Question: I have a .dat file with this data format:

and I need to create a list variable for the first column, and another variable for the forth in Python 3.7.
'''
from tkinter import *
from tkinter.ttk import *
from tkinter.filedialog import askopenfile
root = Tk()
root.geometry('200x100')
def open_file():
file = askopenfile(mode ='r', filetypes =[('Measurement Files', '*.dat')])
content = file.read()
cols = [[], [], [], [], []]
for line in content.split('
'): # loop over all data lines
for n, col in enumerate(line.split()): # split each line into five columns and loop over
cols[n].append(float(col)) # convert each data to float and append to corresponding column
print(cols)
btn = Button(root, text ='Open', command = lambda:open_file())
btn.pack(side = TOP, pady = 10)
mainloop()
'''
This is my code, it splitted the columns in different lists but, how can I create a variable for the 1st list, and another one for the fourth one? Once I try:
'''
time=cols[0]
head=cols[3]
'''
It says that 'cols' is not defined
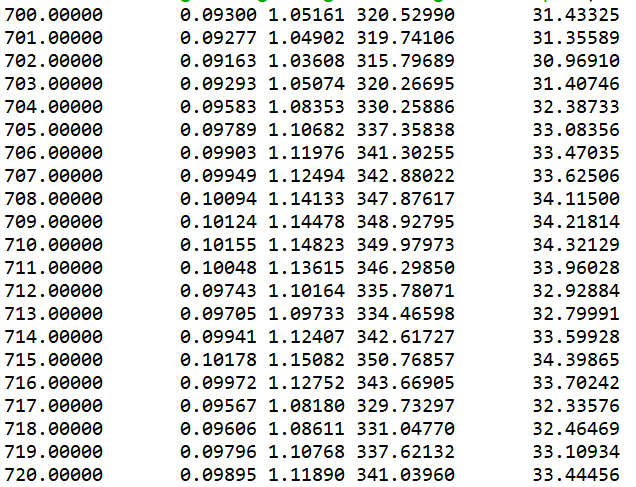
Answer: 'cols' is local variable which exists only inside function and you would have to use 'global cols' in function to assign values to external/global variabl
---
Minimal example with other changes
'''
#from tkinter import * # 'import *' is not preferred
import tkinter as tk
from tkinter.filedialog import askopenfile
# --- functions ---
def open_file():
global time # inform function to assign value to external/global variable
global head # inform function to assign value to external/global variable
file = askopenfile(mode='r', filetypes=[('Measurement Files', '*.dat')])
content = file.read()
time = [] # assing value to global variable
head = [] # assing value to global variable
for line in content.split('
'): # loop over all data lines
items = line.split() # split each line into five columns and loop over
if len(items) >= 4:
time.append(float(items[0]))
head.append(float(items[3]))
#print(time) # get value from global variable
#print(head) # get value from global variable
# --- main ---
root = tk.Tk()
root.geometry('200x100')
btn = tk.Button(root, text='Open', command=open_file)
btn.pack(side='top', pady=10)
root.mainloop()
print(time) # get value from global variable
print(head) # get value from global variable
'''